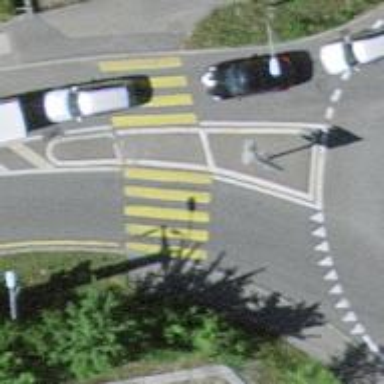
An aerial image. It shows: Kerb barrier.